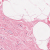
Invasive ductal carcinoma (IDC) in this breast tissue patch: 0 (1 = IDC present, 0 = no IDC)